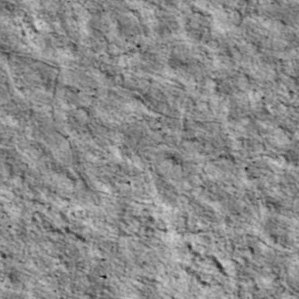
Label: non_frost